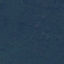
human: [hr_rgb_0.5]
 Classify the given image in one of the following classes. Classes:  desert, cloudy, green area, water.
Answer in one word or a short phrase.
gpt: green area